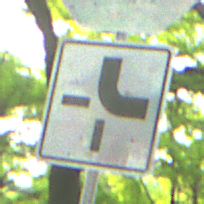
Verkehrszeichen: VerlaufVorfahrtsstrasse4
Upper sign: Stop
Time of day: MorningAfternoon
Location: Outdoor (RoadRail)
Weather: Clear
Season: NotSpecified
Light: Natural